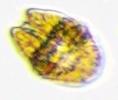
Label: Akashiwo